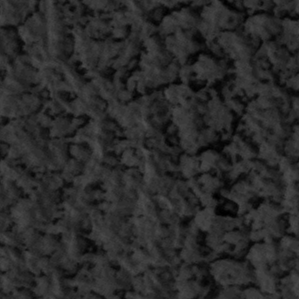
Label: frost